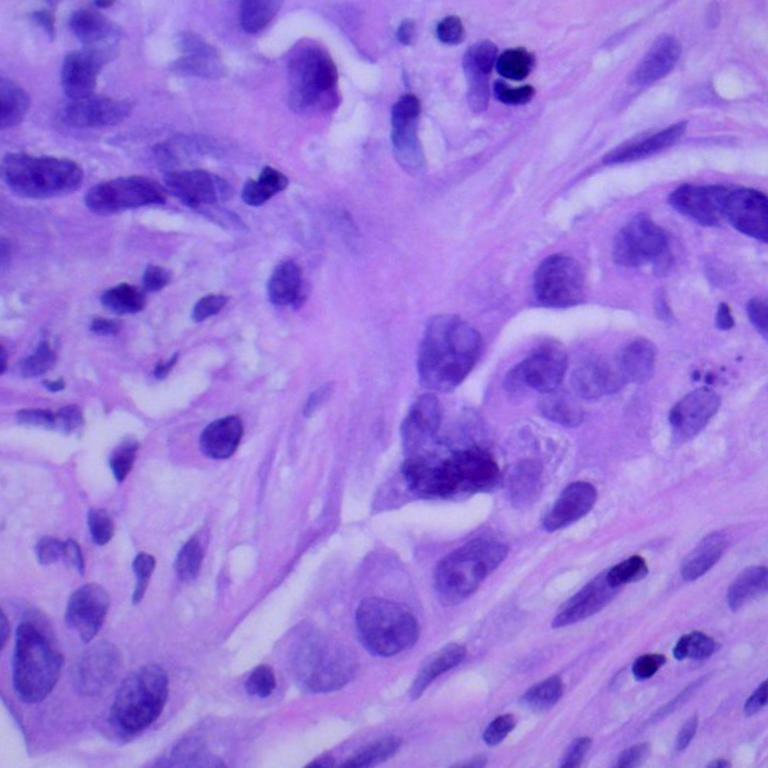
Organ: lung
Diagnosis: adenocarcinomas